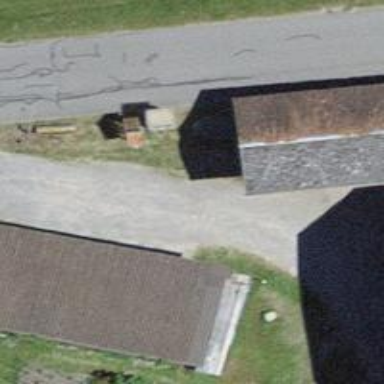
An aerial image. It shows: Bench.